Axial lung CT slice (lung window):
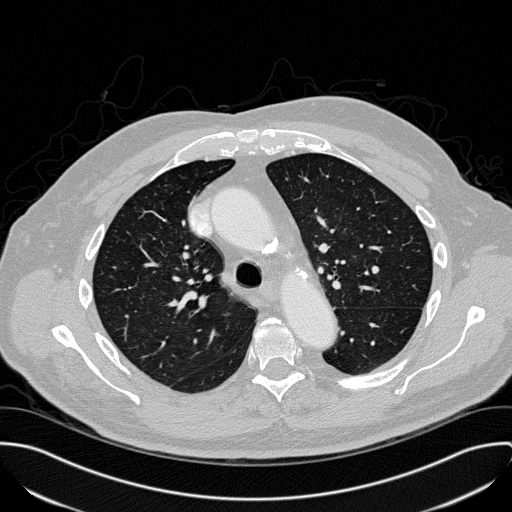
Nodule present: no